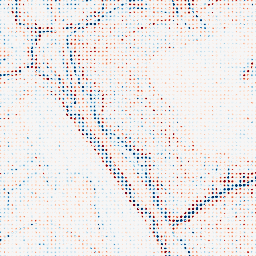
Category: edge_preserving
Decomposition family: anisotropic_diffusion
Decomposition parameters: iterations: 10
kappa: 50
gamma: 0.15
Upsampling method: sinc_blackman
Upsampling parameters: scale: 8
kernel_size: 4
Upsampling scale: 8